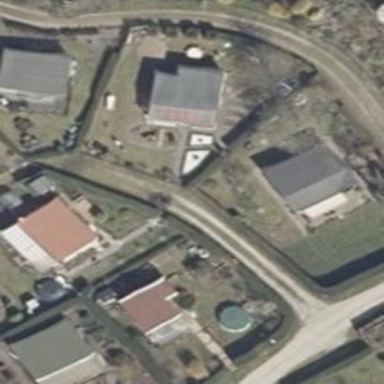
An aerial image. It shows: Footway along the road.